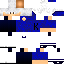
A male human skin with dark skin, wearing brown bald dressed in a blue hoodie and black pants, featuring a closed mouth.